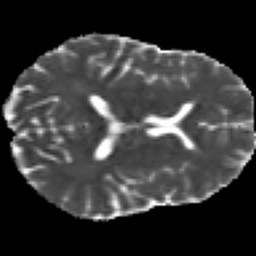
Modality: MD
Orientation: axial
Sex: male
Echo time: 0.114 s